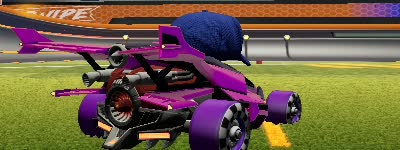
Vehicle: aftershock